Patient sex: F
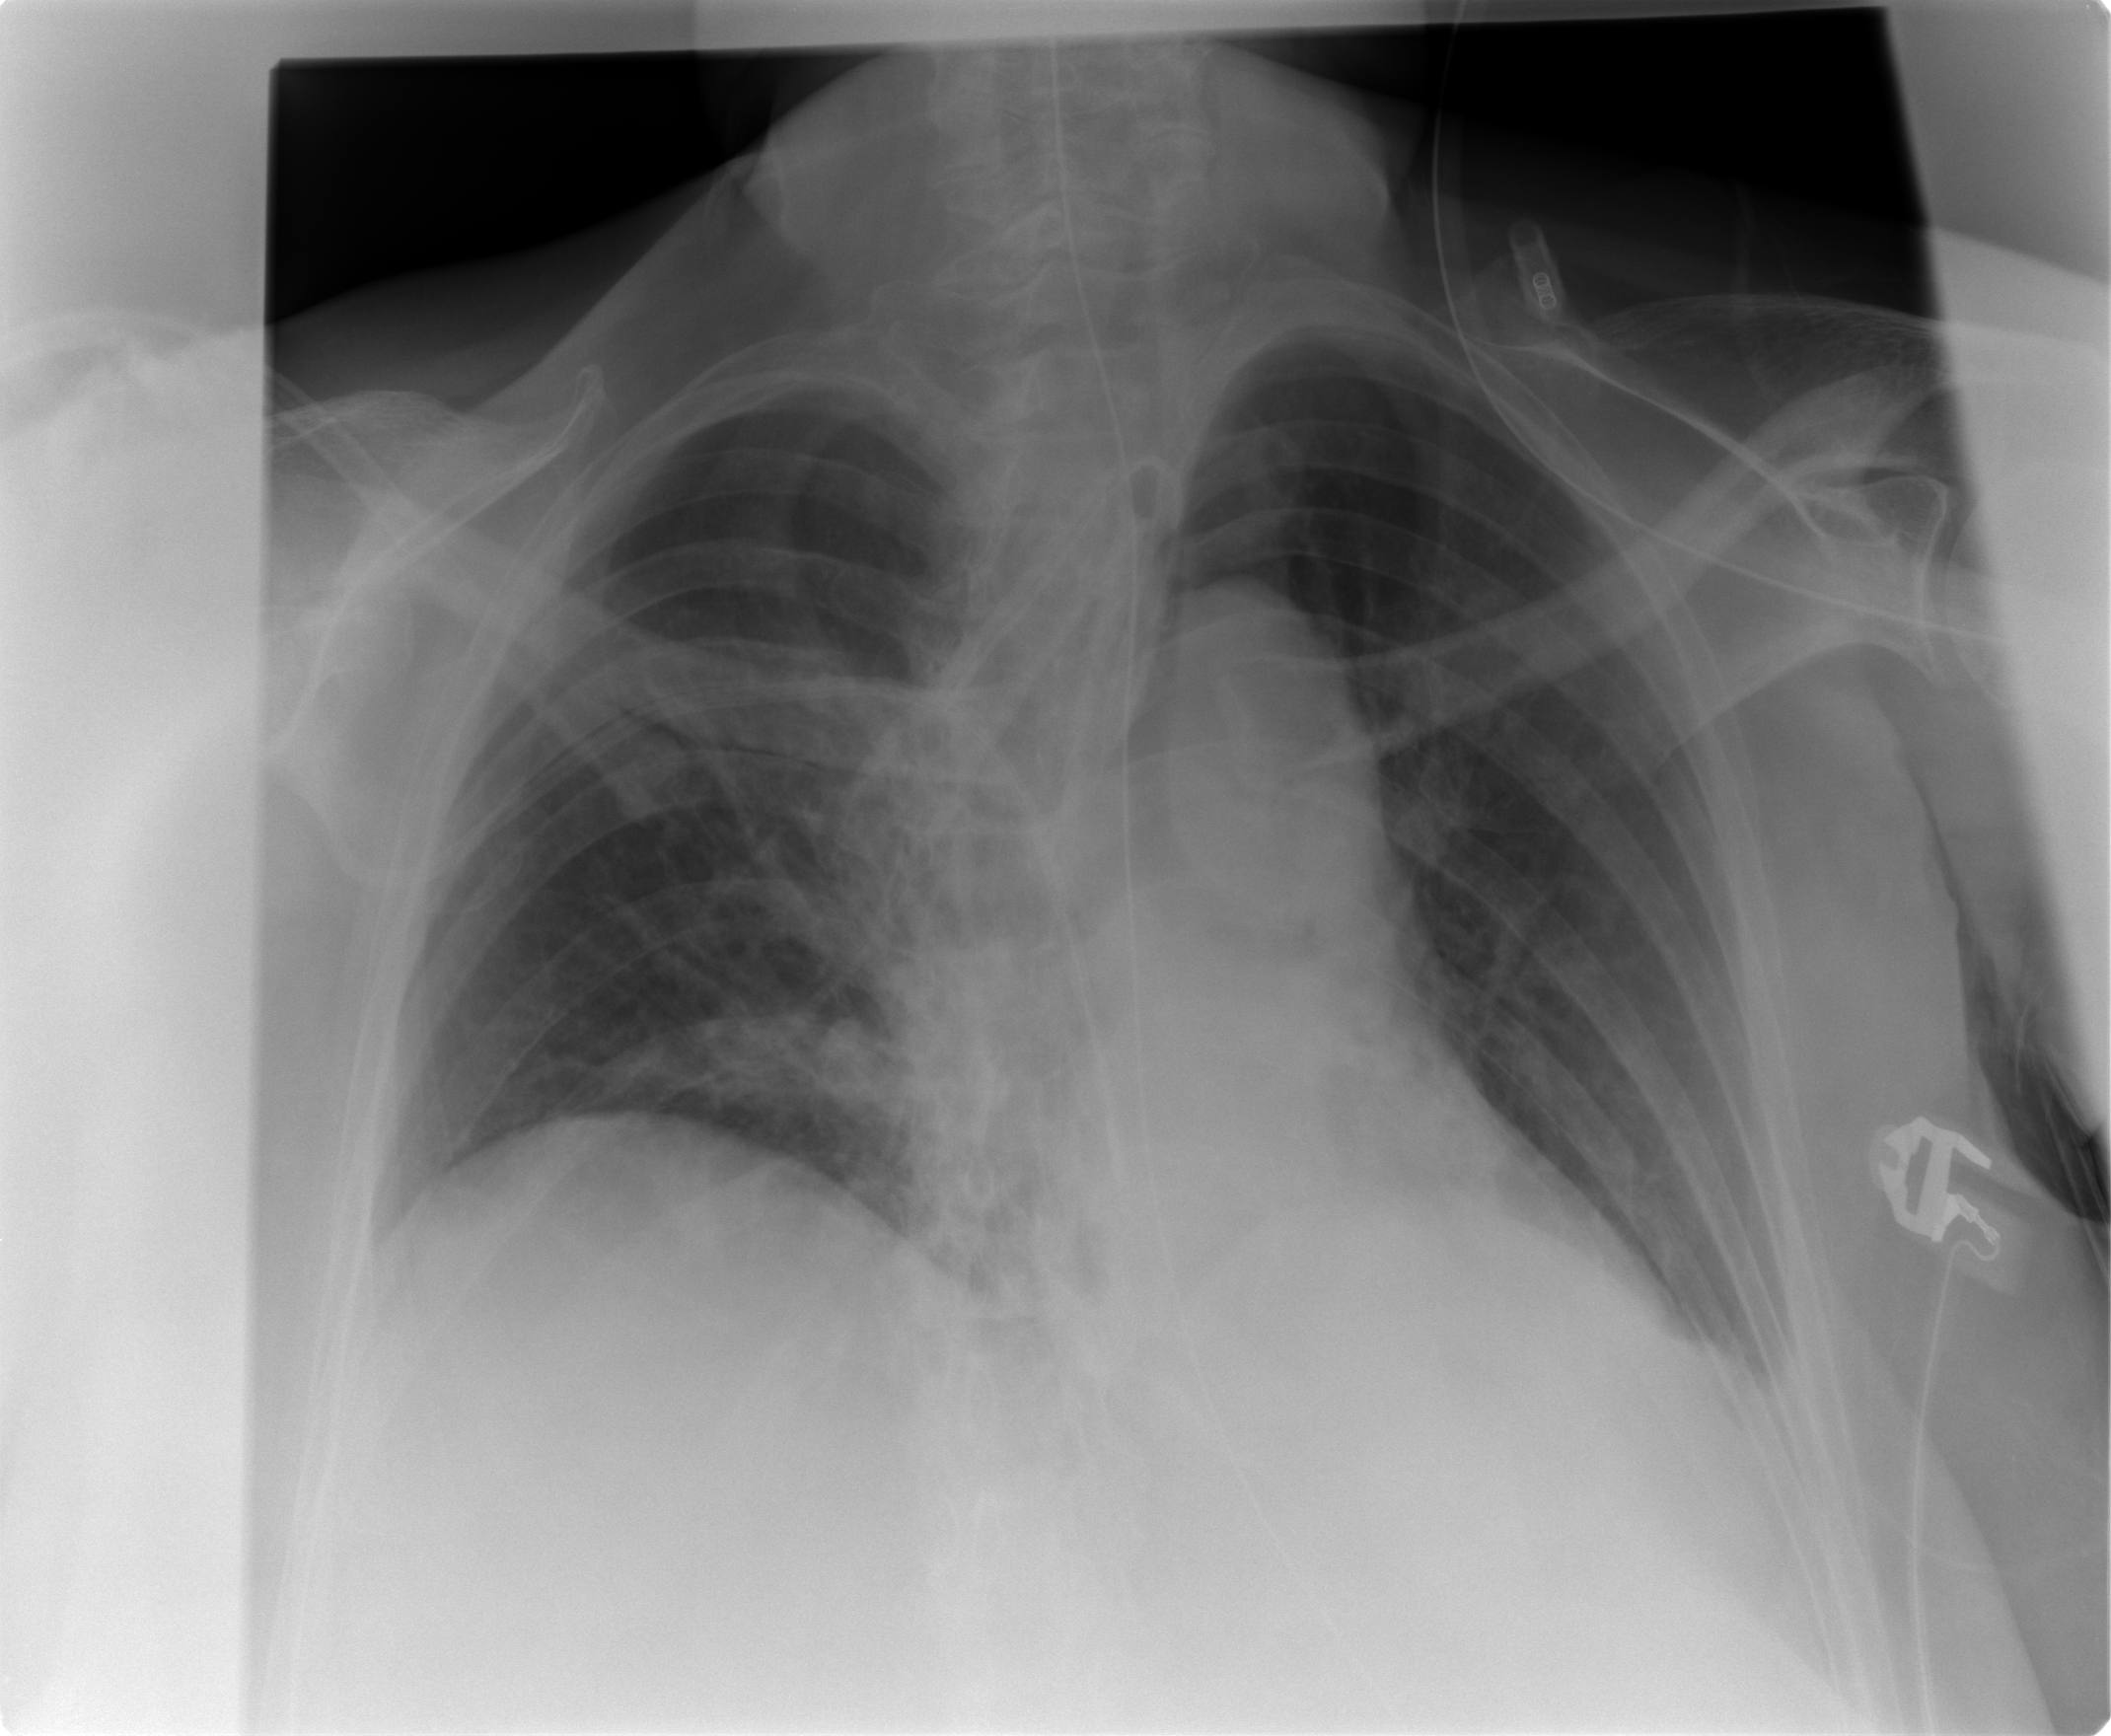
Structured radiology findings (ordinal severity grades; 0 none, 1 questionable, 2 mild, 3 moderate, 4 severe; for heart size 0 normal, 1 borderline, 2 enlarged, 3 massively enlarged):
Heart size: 2
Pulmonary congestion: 0
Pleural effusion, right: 1
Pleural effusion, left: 1
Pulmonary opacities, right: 1
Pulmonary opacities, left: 0
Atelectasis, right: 1
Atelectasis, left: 1